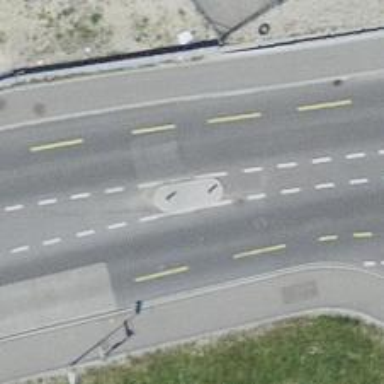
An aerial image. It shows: Traffic calming island.